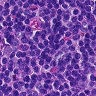
Metastatic tissue present: no